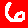
Digit: 6